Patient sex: F
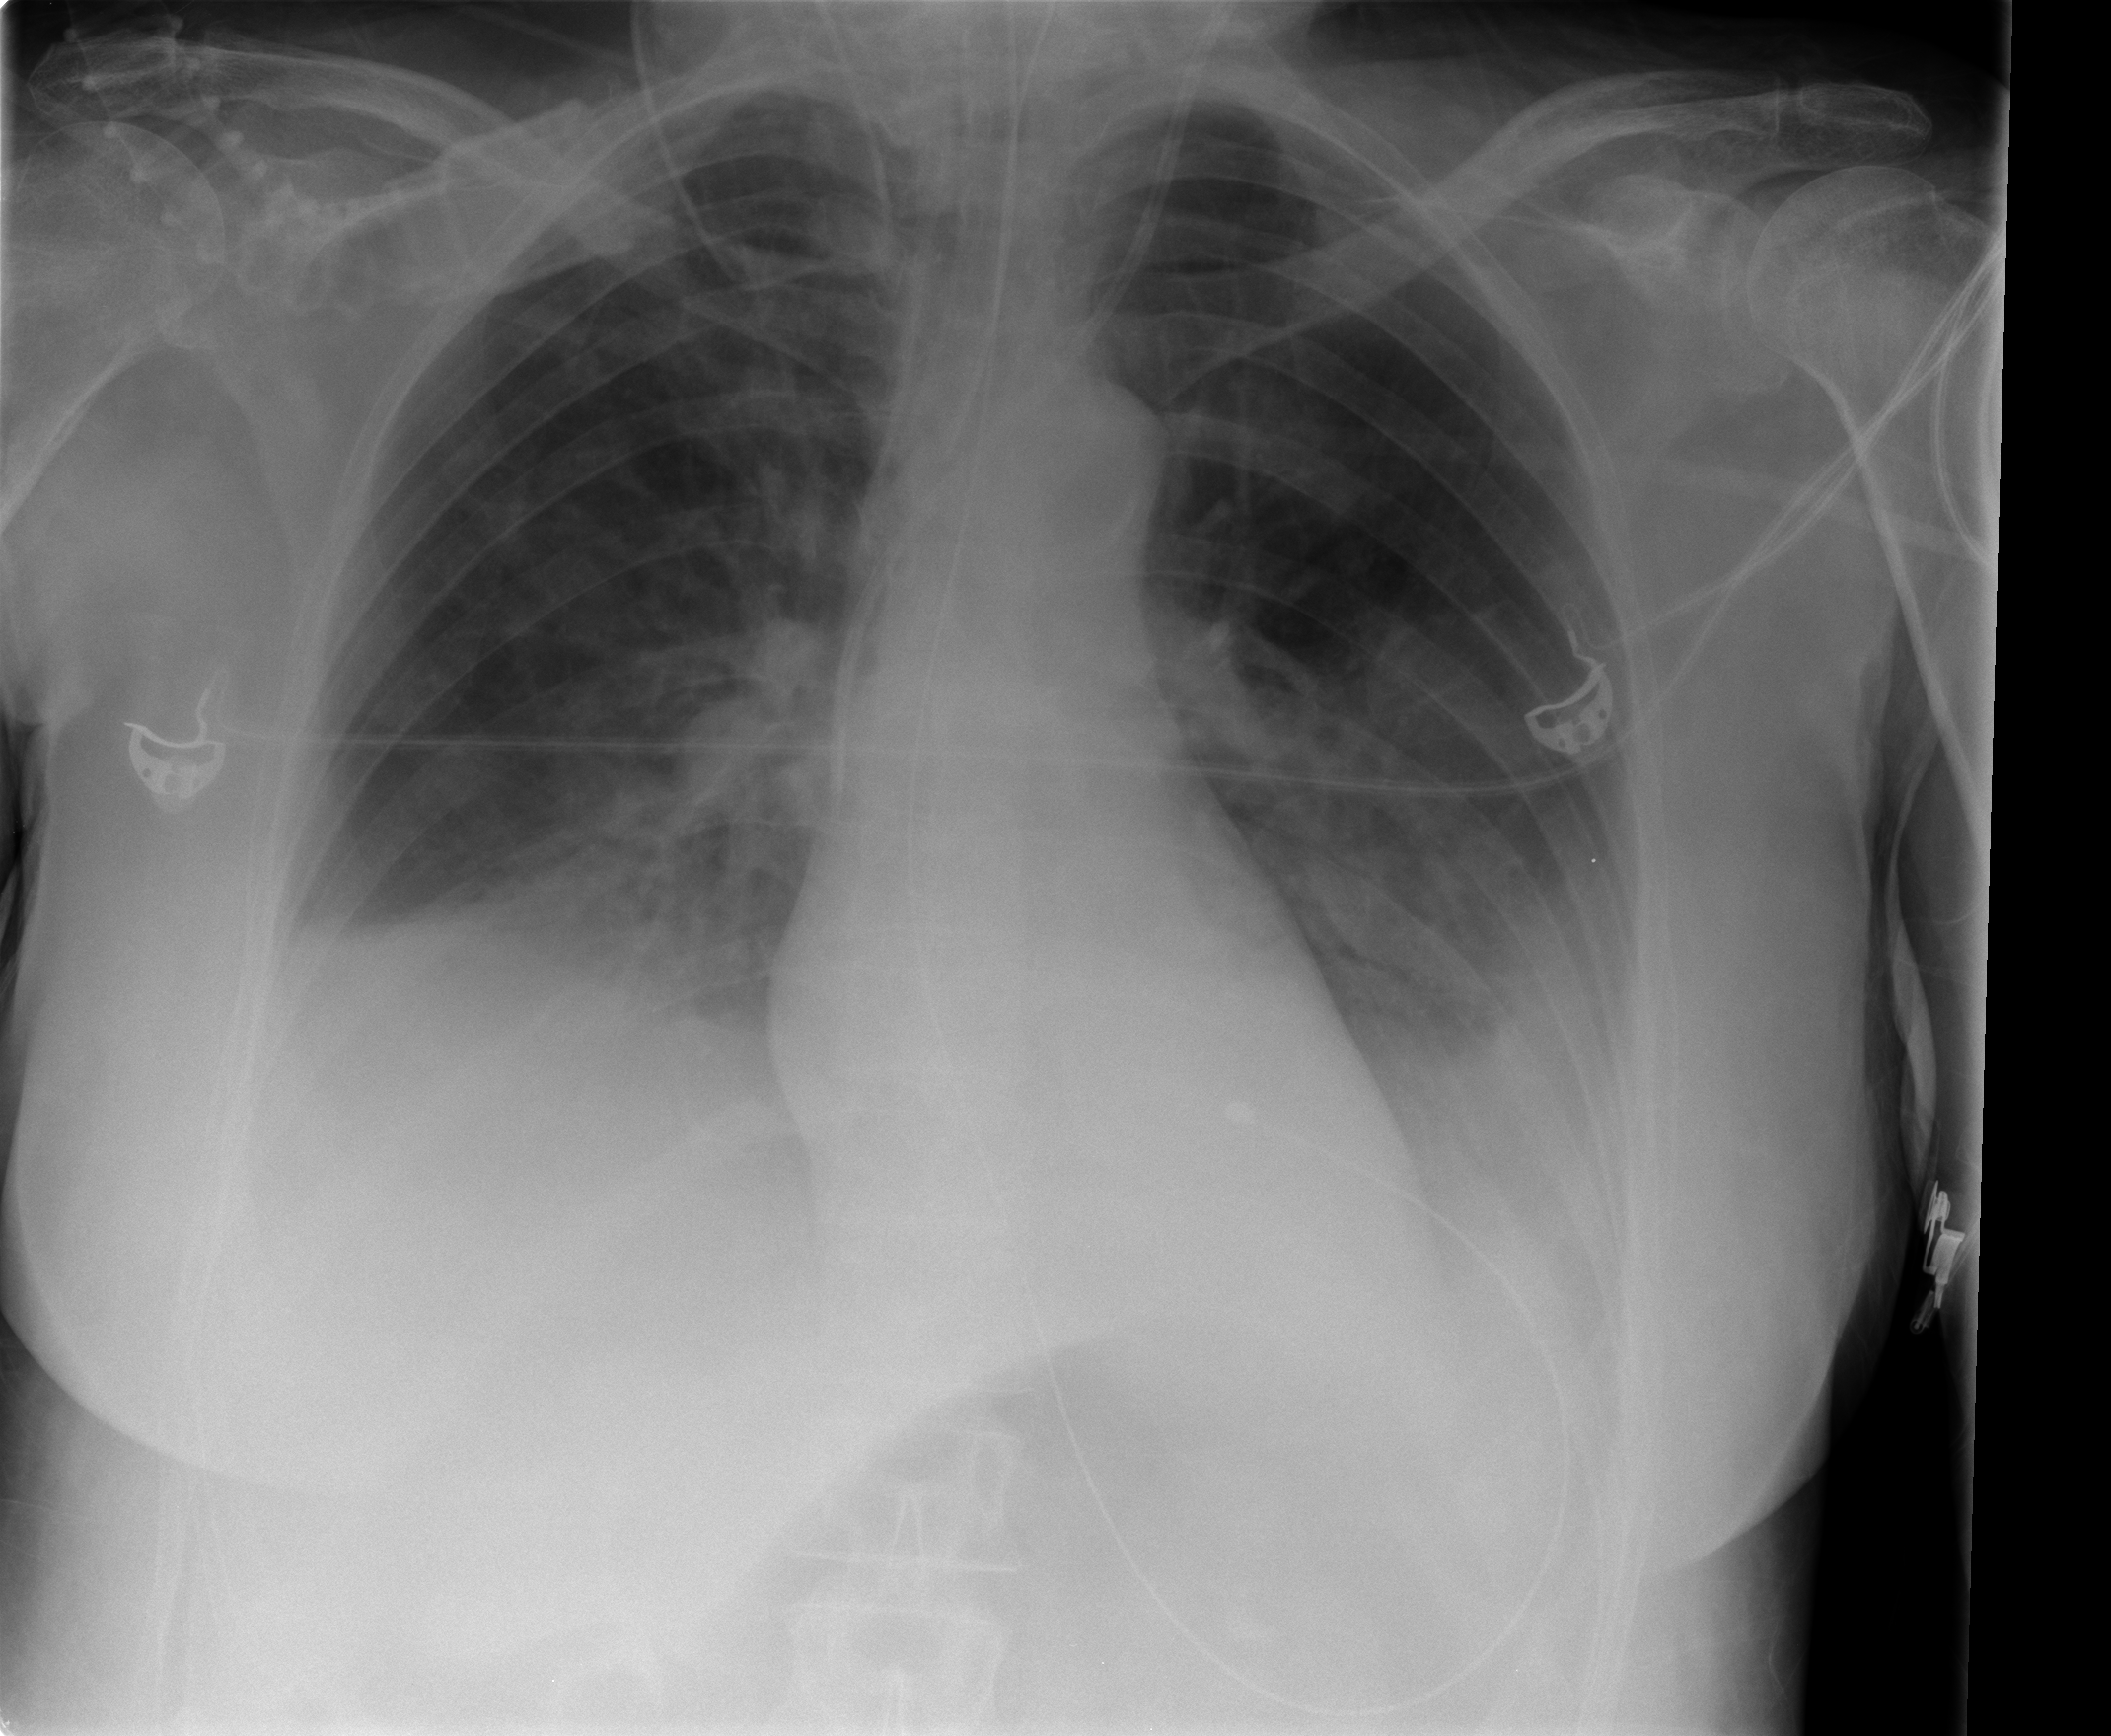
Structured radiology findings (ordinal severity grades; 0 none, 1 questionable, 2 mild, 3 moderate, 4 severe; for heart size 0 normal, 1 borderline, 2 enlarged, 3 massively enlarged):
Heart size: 0
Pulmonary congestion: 0
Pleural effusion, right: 2
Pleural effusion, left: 2
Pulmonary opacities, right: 0
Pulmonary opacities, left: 0
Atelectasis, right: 2
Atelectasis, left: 2